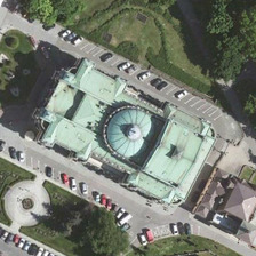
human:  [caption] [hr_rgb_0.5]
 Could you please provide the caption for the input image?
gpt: The church has a bright blue dome and is surrounded by a car and a green belt.

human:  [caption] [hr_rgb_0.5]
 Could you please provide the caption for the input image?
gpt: The church has a bright blue dome surrounded by vehicles and green belts.

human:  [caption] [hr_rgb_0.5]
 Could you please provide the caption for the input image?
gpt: The church has a bright blue dome and is surrounded by vehicles and greenhouses.

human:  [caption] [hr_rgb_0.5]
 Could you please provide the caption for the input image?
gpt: The blue windmill and the green belt church

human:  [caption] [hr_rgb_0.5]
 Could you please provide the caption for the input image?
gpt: The church has a bright blue dome and is surrounded by green vehicles and belts.